Field crop: maize
Growth stage: 2
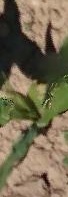
Species: maize